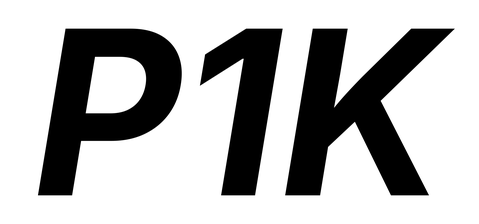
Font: Inter-Italic_Bold_Italic